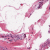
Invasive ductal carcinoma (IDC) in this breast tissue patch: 0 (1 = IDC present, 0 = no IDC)